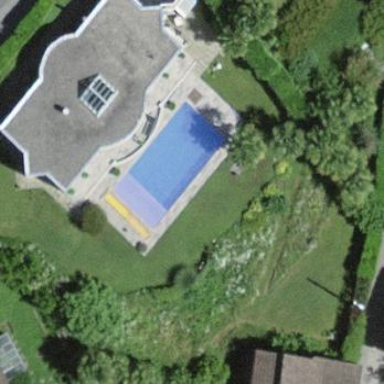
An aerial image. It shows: Swimming pool located in leisure land.